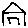
Label: house